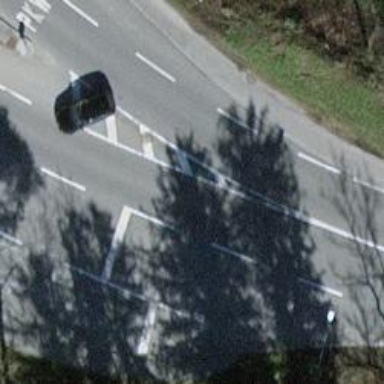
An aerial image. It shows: Secondary road with asphalt surface. The road allows forward through movement.